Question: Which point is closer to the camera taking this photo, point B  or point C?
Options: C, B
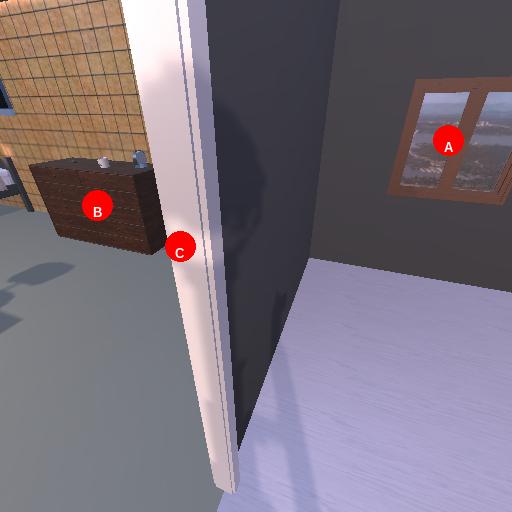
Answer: C